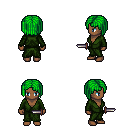
a pixel art fantasy rpg character, female body template, human, dark skin, green robe, magenta pants, green pageboy hairstyle, dagger, four views (front, back, left, right), 2x2 character sprite sheet, small pixel art, hard edges, no anti-aliasing